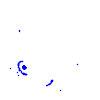
Particle: kaon